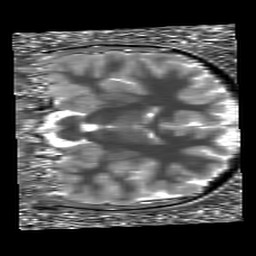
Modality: T1map
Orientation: coronal
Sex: female
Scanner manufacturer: siemens
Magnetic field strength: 3 T
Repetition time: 5 s
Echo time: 0.00355 s